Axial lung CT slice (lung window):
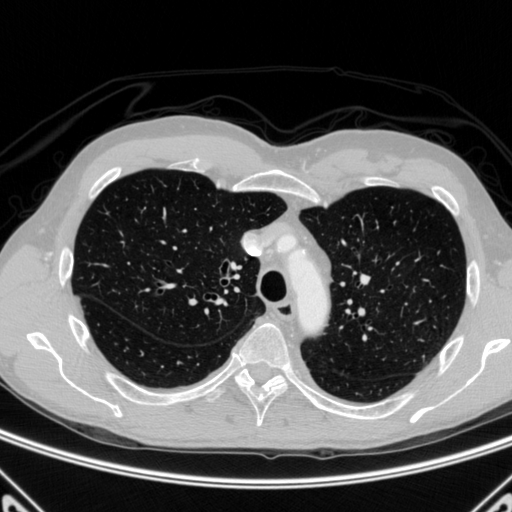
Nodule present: no